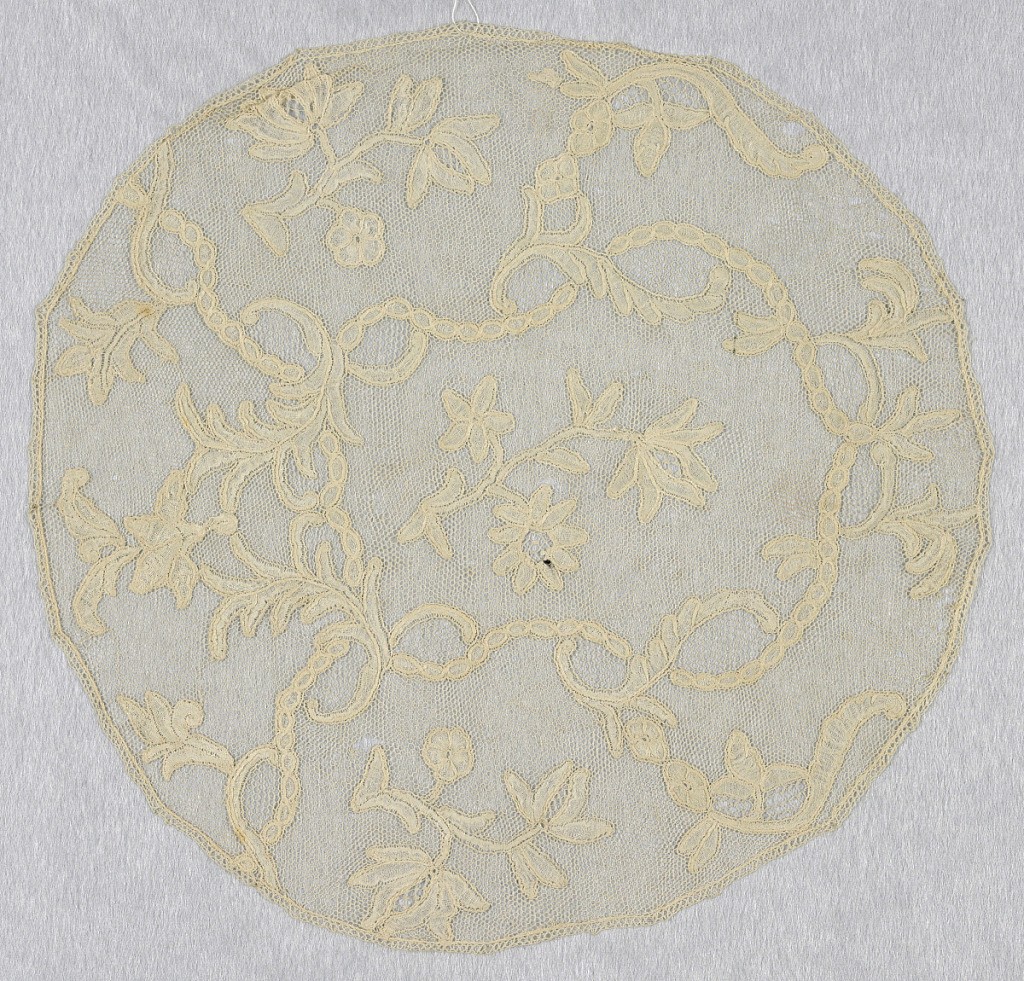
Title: Coif
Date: early 18th century
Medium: Technique: bobbin lace
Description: Bobbin lace circle (possibly coif), floral forms; early 18th century Brussels